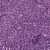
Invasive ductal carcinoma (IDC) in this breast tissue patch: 1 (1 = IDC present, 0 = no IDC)